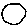
Label: circle